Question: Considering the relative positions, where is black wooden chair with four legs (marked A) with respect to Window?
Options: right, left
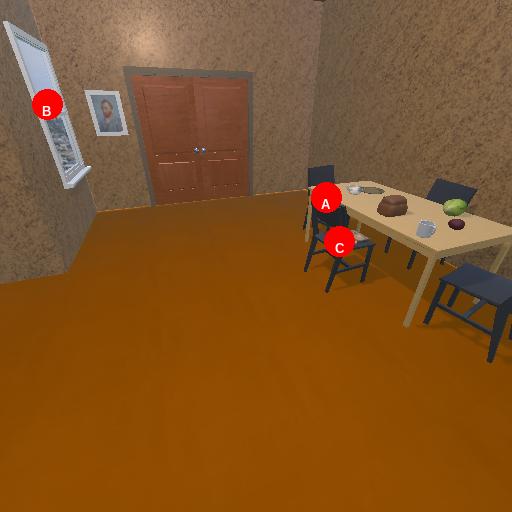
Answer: right